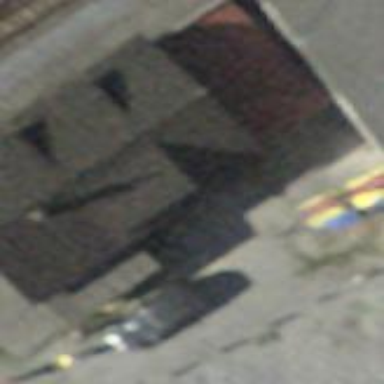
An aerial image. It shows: Shed building.